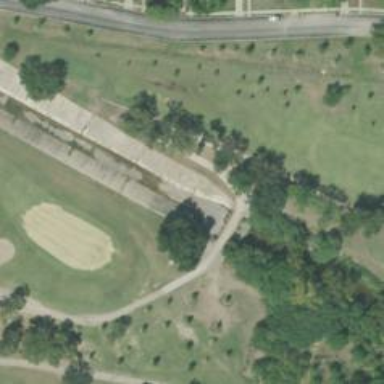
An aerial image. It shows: Path for golf carts.